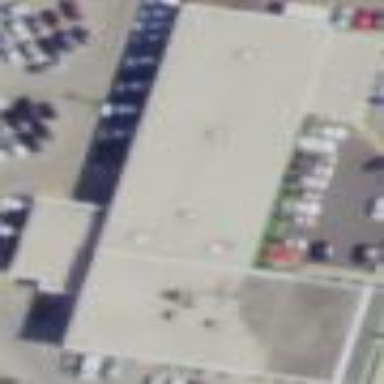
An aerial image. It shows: Building that houses car shop.